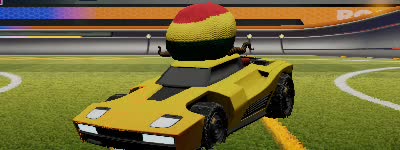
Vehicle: breakout